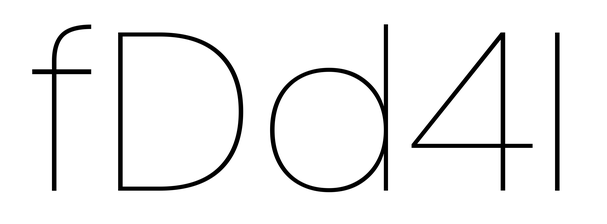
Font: Poppins-Thin